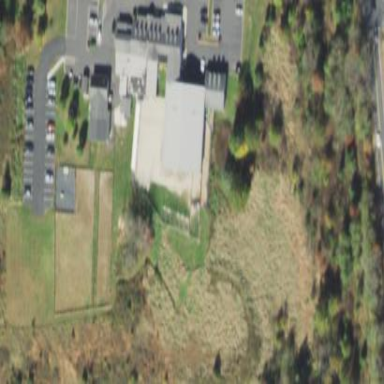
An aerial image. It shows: Building that houses veterinary clinic.